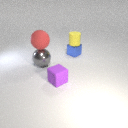
large red rubber sphere above large gray metal sphere